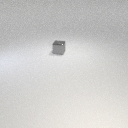
small gray metal cube